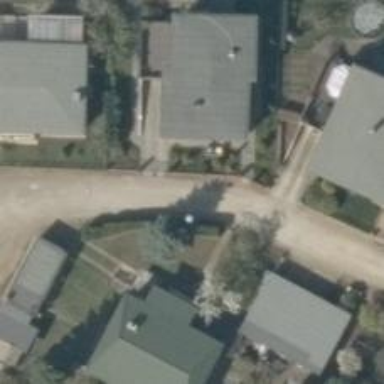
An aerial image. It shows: Residential road with compacted surface.